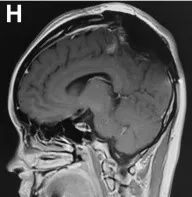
Postoperative MRI indicated the tumor was near-totally resected (G, H).
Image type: radiology (mri)